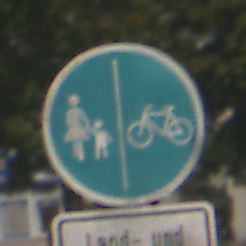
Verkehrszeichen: GetrennterRadUndGehwegRadwegRechts
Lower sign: BesondereFahrzeugeUndTransportgueter8
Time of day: Midday
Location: Outdoor (Urban)
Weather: Clear
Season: NotSpecified
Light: Natural